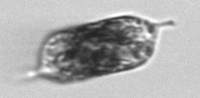
Label: Hemiaulus